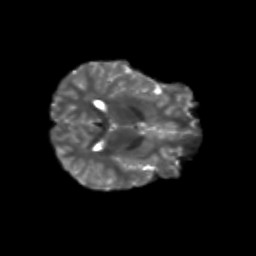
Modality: T2w
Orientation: axial
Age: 10
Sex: male
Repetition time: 9.512 s
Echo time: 0.089 s